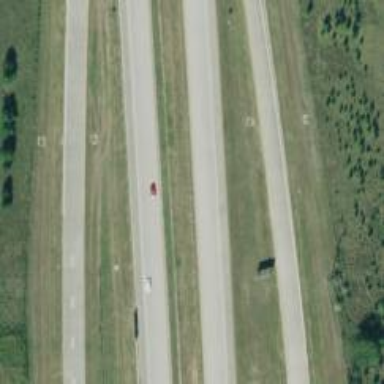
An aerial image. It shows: Motorway.